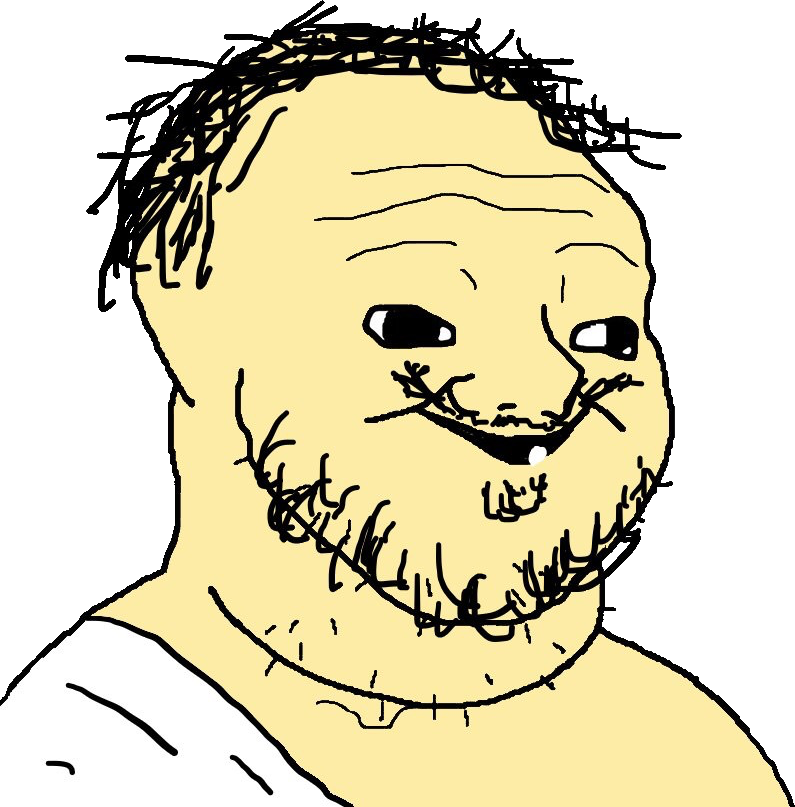
Label: 5_Brainlet